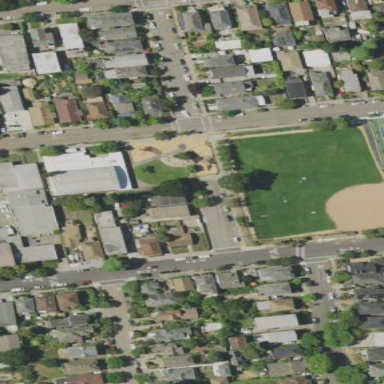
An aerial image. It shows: Softball pitch for leisure and sport activities.